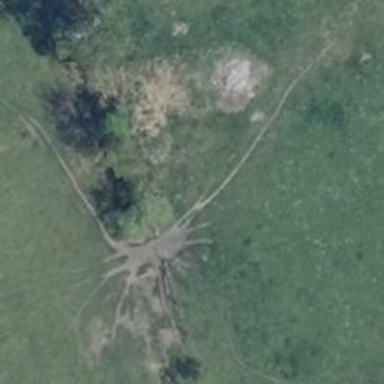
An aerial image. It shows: Row of deciduous broadleaved trees.